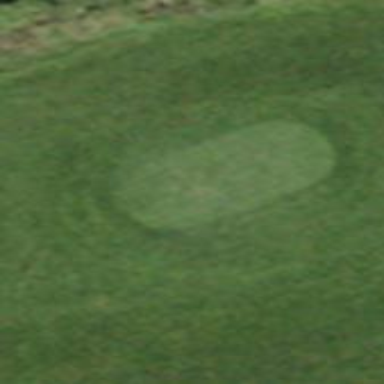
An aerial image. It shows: Blue tee on the golf course.